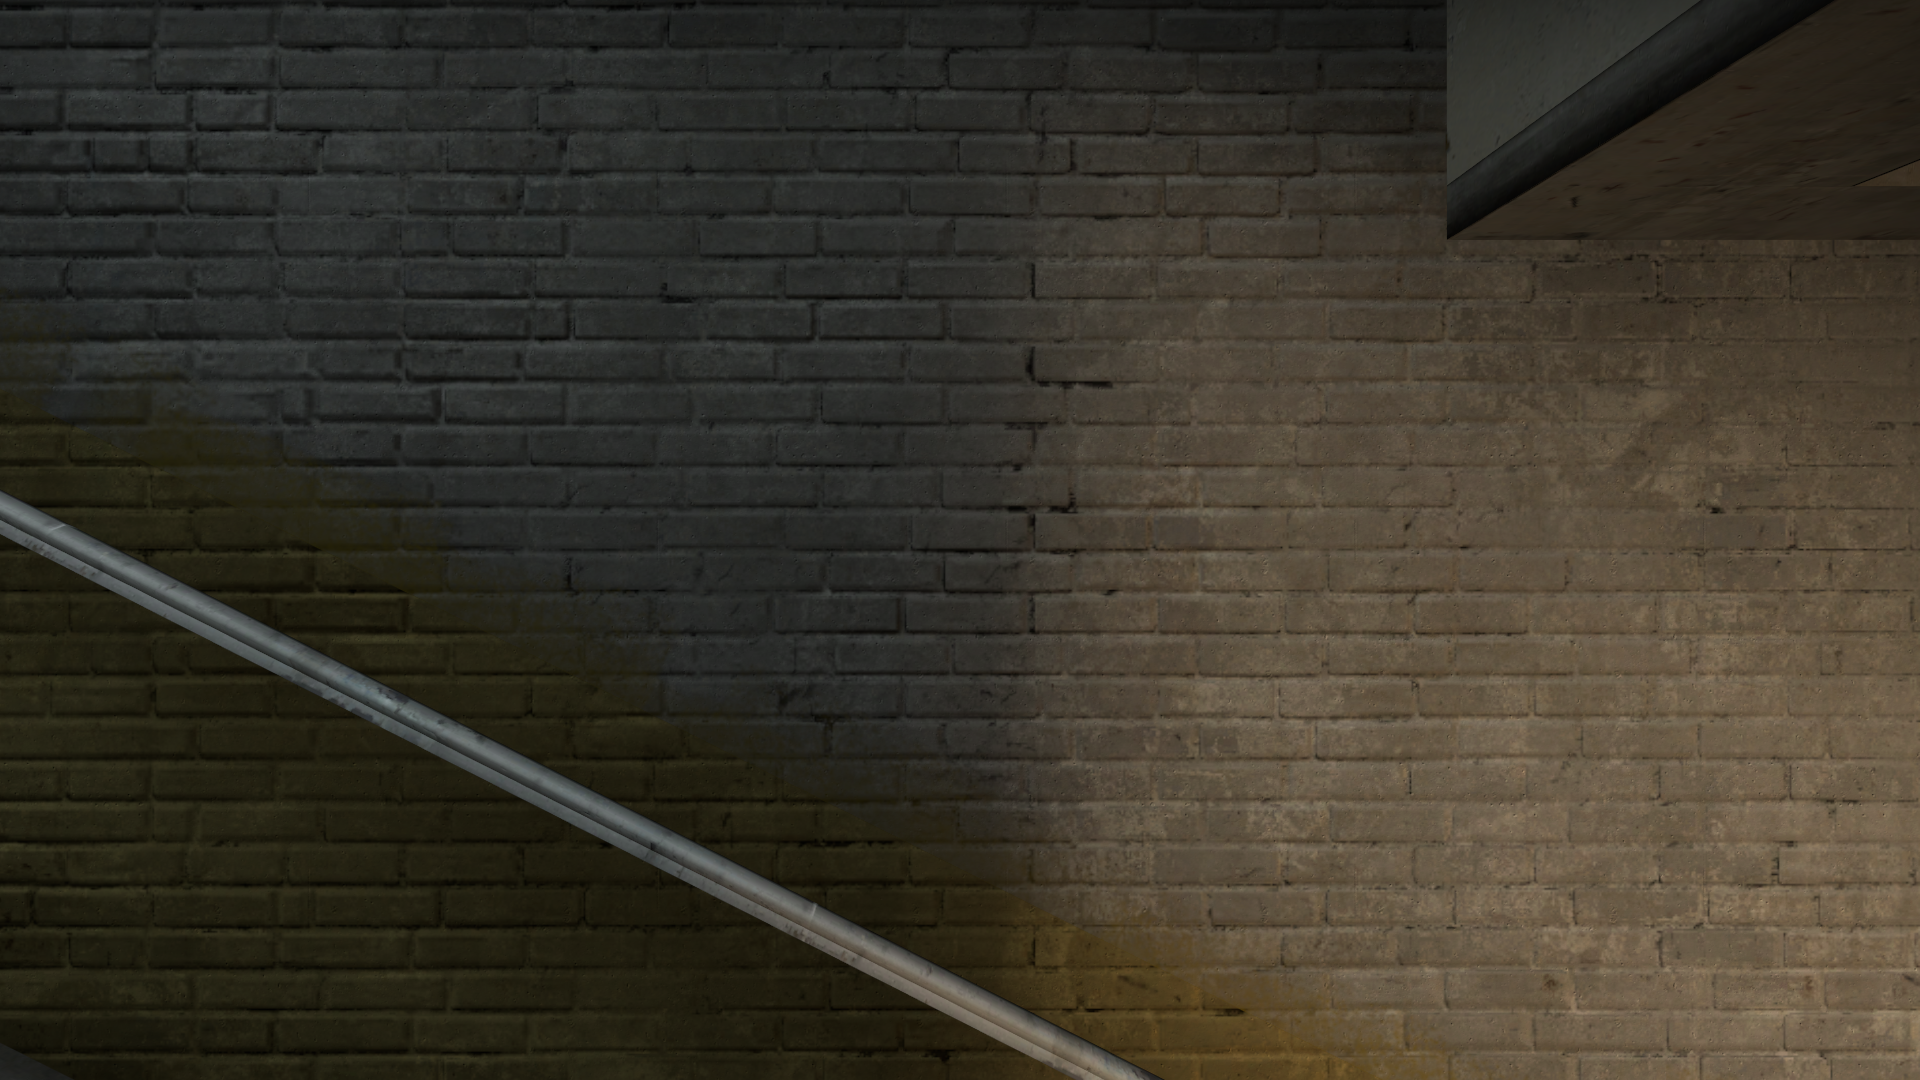
Map: de_train